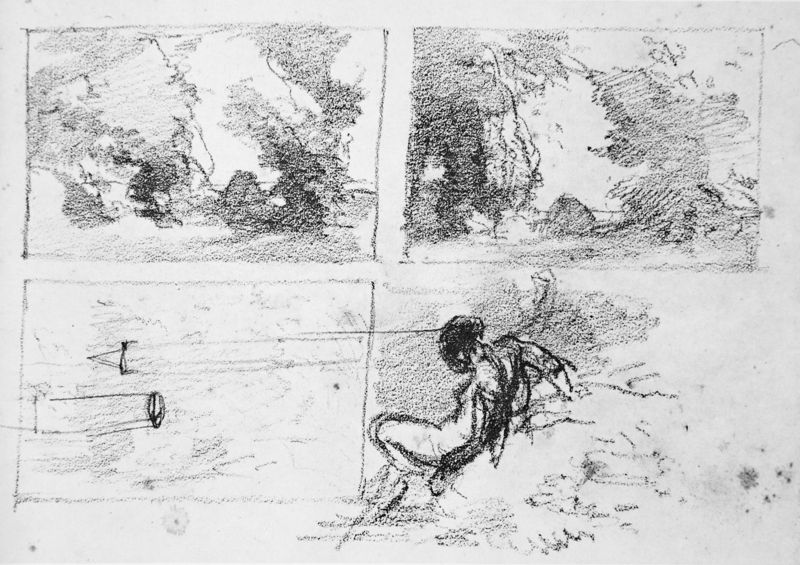
Titel: Landschaftsentwürfe und Figurenstudie
Künstler: Arnold Böcklin
Standort: Darmstadt
Institution: Hessisches Landesmuseum
Schlagwörter: akt, baum, felsen, fuß, himmel, kopf, körper, mann, nackt, schatten, wasser, weiß, wolken, baden, bäume, fluss, grob, landschaft, sand, see, ufer, brust, busen, fenster, frau, grau, hell, kreide, licht, rücken, schwarz, skizze, zeichnung, haus, park, arme, mensch, rahmen, stein, felder, natur, vögel, busch, gewässer, sonne, figur, sitzend, schulter, wald, boot, fliegen, engel, garten, bein, strand, bilder, papier, frauenakt, umrisse, studie, abhang, abstrakt, berge, fels, modern, grafik, graphik, schattierung, linien, schlucht, nacken, böschung, sitzende, floral, bauch, liegend, schenkel, fallen, striche, unscharf, klippe, rechtecke, bad, spiel, vier, tusche, untergrund, kreuz, flug, kohle, schraffur, comic, radierung, lithografie, strich, bleistift, entwurf, stift, quadrate, tümpel, weich, anlehnen, schemen, vorlage, objekt, szenen, liegt, pfeil, strecken, quadrat, amorph, zeichner, diana, rohr, michelangelo, vorzeichnung, teil, bild in bild, rohre, keil, grafit, bildfolge, hockende, landschaften, unfer, fluegel, aktskizze, landschaftsskizze, landschaftsskizzen, rutschen, storyboard, vorzeichnungen, twombly, 1900, 1800, skizzen vier, richtungspfeil